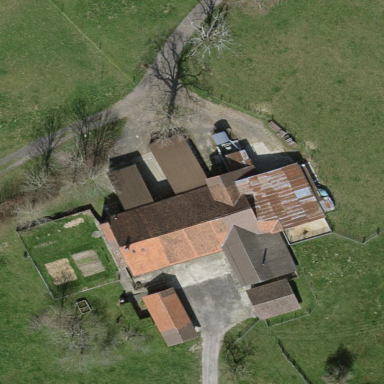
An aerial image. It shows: Farmyard area.